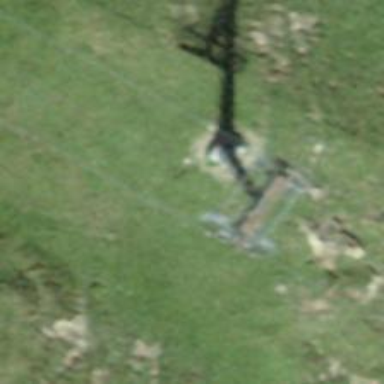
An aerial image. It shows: Pylon used for aerialway.